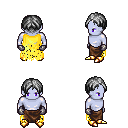
a pixel art fantasy rpg character, male body template, dark elf, purple skin, yellow tattered cape, robe skirt, gray parted hairstyle, metal gloves, gold boots, four views (front, back, left, right), 2x2 character sprite sheet, small pixel art, hard edges, no anti-aliasing